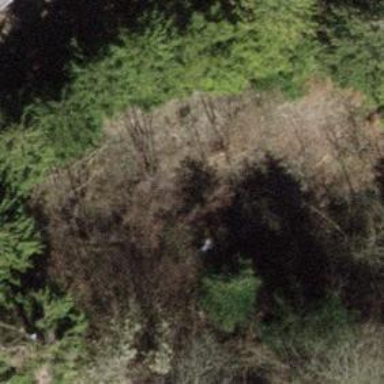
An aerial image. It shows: Culvert tunnel.